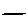
Label: line